Current action and preconditions to check: trajectory_clear

Your task: For each precondition in the list above, predict whether it will hold at this action.

Consider the current scene as observed from the mobile robot's camera, and analyze the predicted future states of all dynamic agents (e.g., people, animals, vehicles, or any moving entities) within the NEXT SECOND.

IMPORTANT: Only answer "very likely" if you are absolutely certain—based on strong, clear evidence—that a dynamic agent will violate the precondition in the predicted future state. Do NOT answer "very likely" for unlikely, ambiguous, or low-probability risks.

Ask yourself for each precondition: Is there a high probability, with clear and convincing evidence, that the predicted future states of any dynamic agent will interfere with the predicted future state of the currently executing action within the NEXT SECOND, causing that precondition to fail?

Assess the risk level based on these predictions. Use "likely" or "very likely" if motions create a clear risk of interference.

Use "neutral" or "improbable" if agents are nearby but their predicted paths are clearly diverging or non-conflicting.

Failure Risk Categories: "very improbable", "improbable", "neutral", "likely", "very likely"

Answer Format: Output ONLY the probability_of_failure value from these categories: "very improbable", "improbable", "neutral", "likely", "very likely"

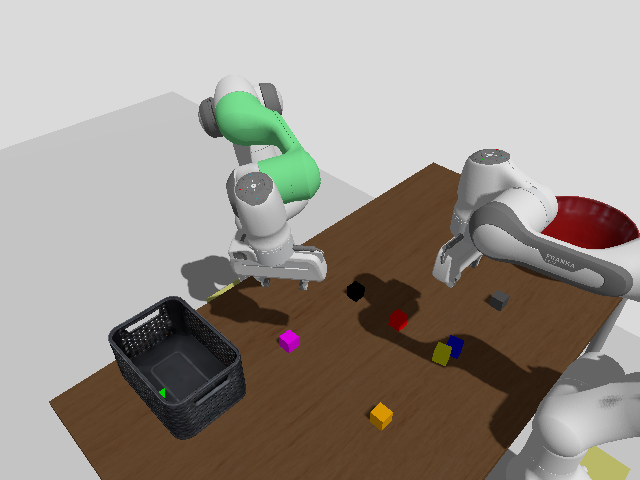

Answer: very improbable